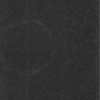
Label: dusty